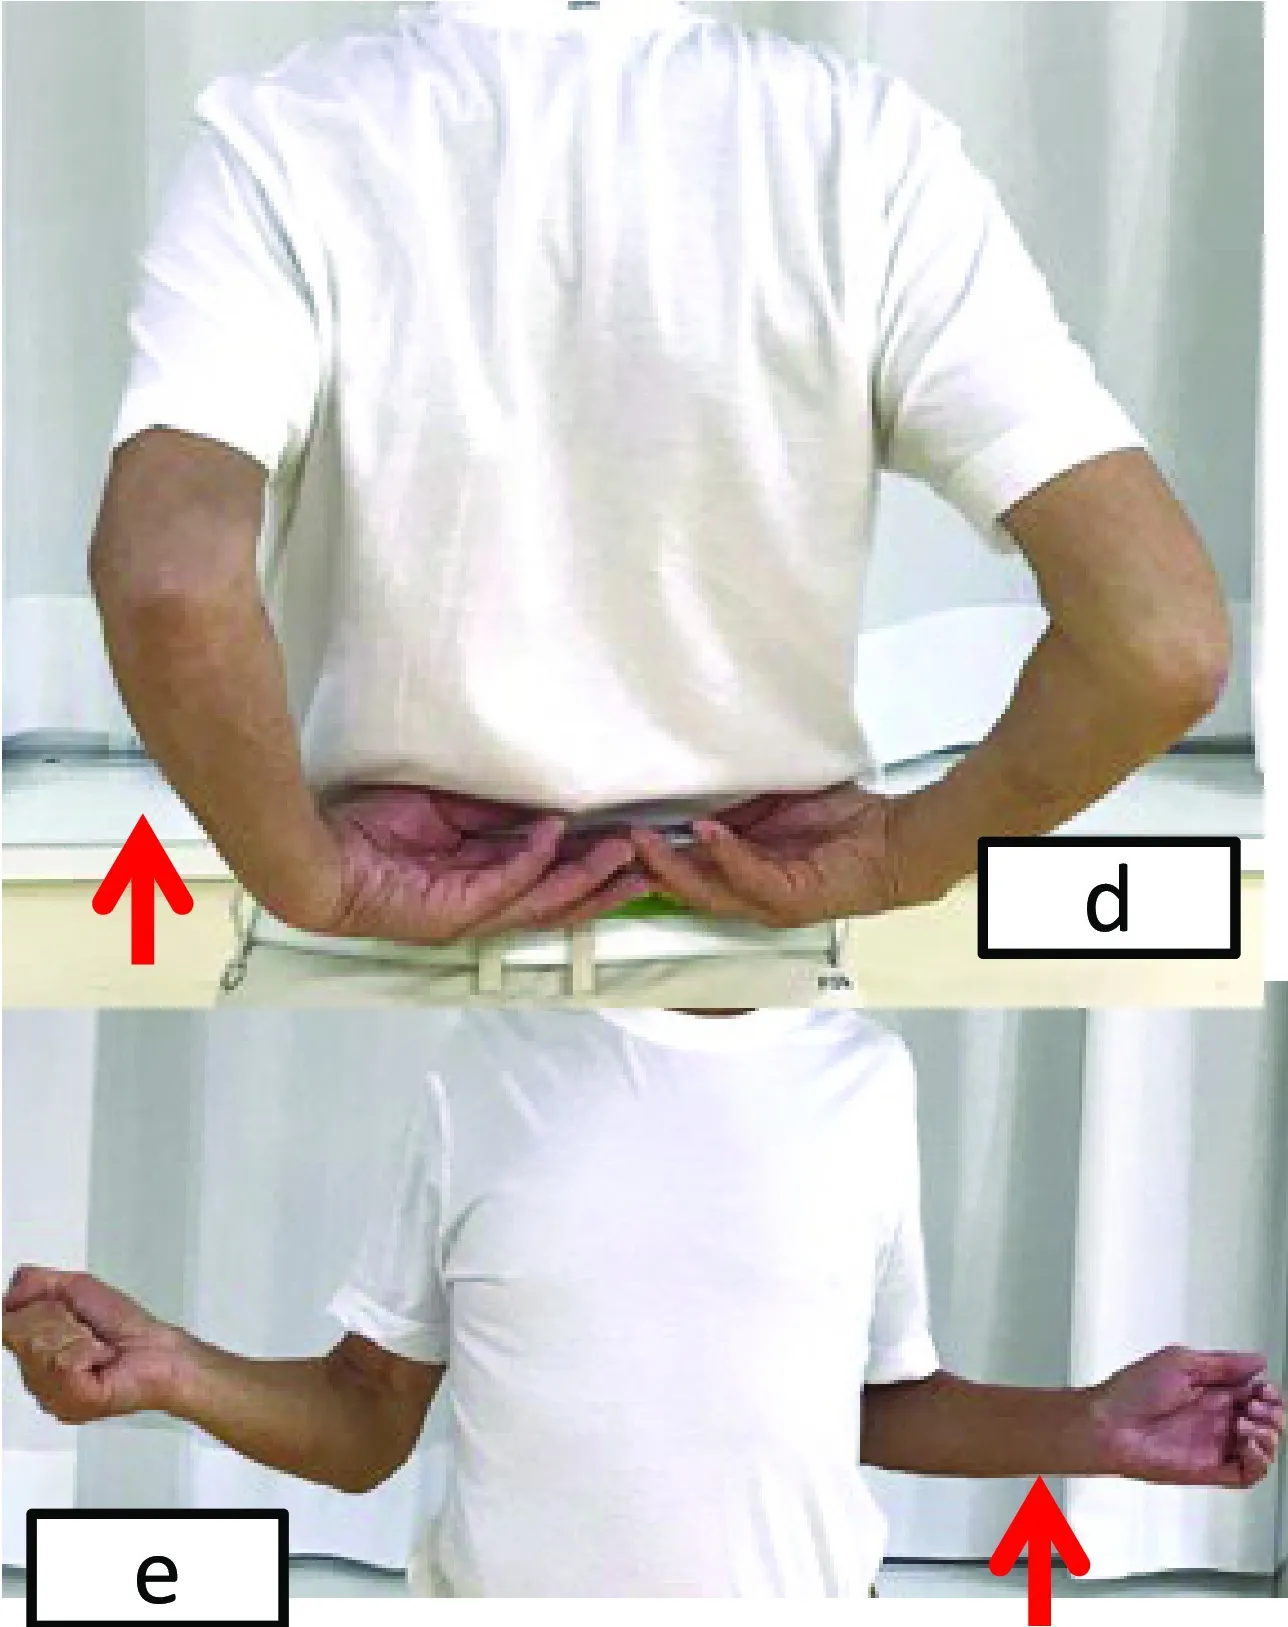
Preoperative left shoulder active movement in a 79-year-old man. . Internal
rotation to L5.
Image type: medical_photograph (skin_photograph)